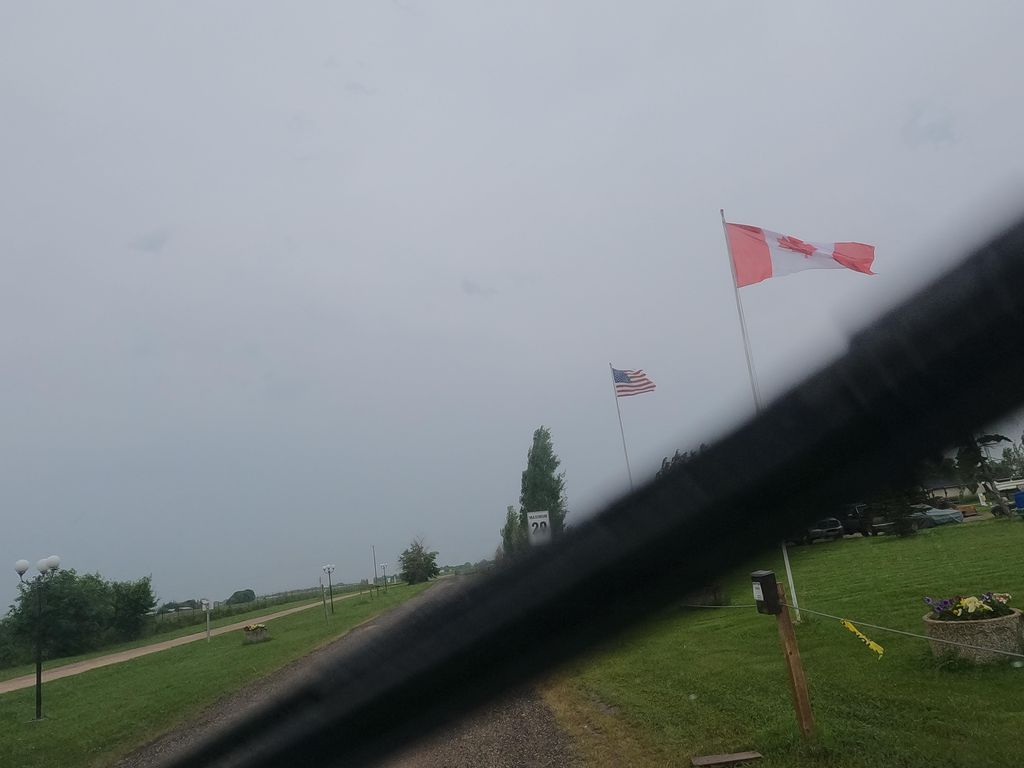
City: winnipeg